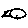
Label: fish